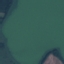
Land use / land cover: SeaLake